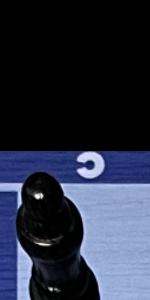
Label: Empty